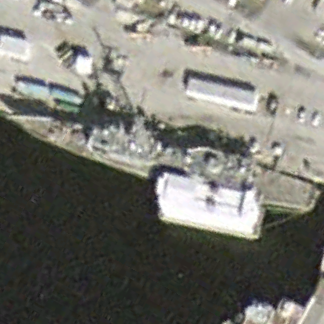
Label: cruiser